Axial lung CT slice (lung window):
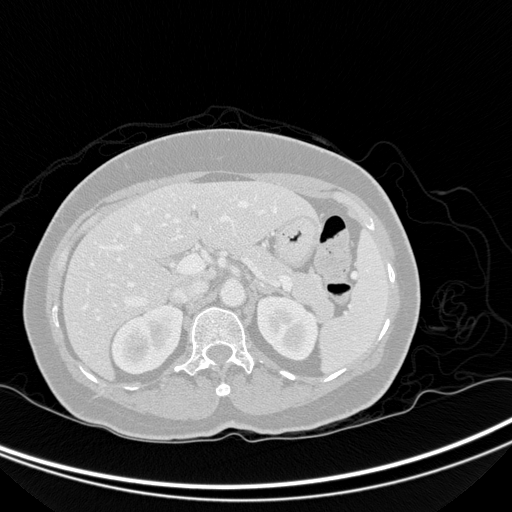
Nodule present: no